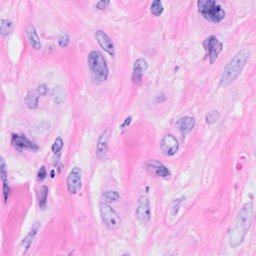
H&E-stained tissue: Breast